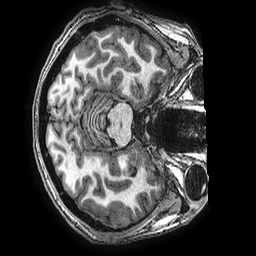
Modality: T1w
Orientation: axial
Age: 21
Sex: female
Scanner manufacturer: ge
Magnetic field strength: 3 T
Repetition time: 0.00766 s
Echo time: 0.003476 s